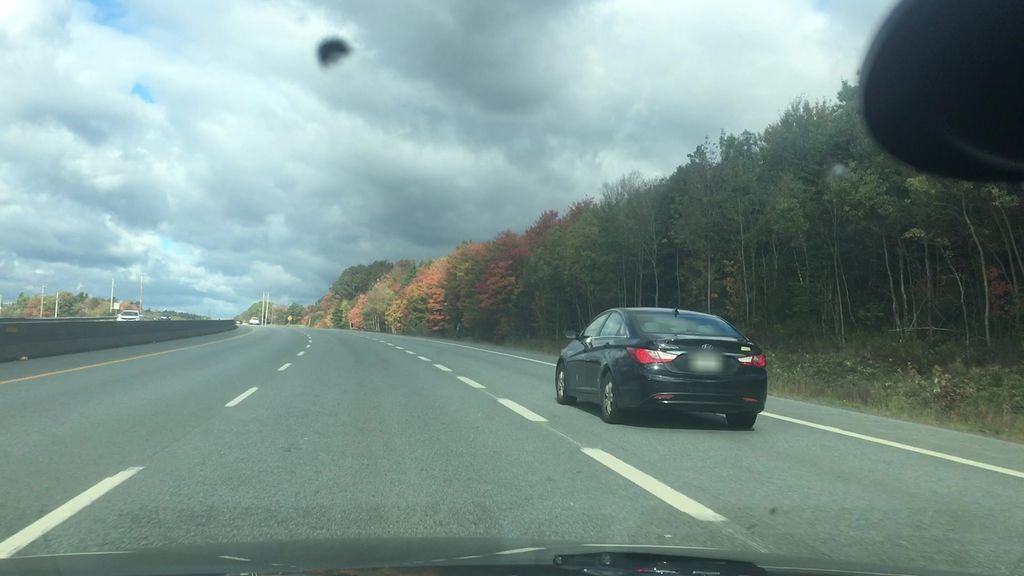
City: halifax